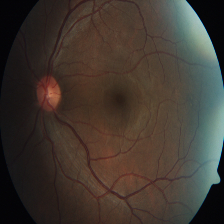
Diabetic retinopathy grade: Severe